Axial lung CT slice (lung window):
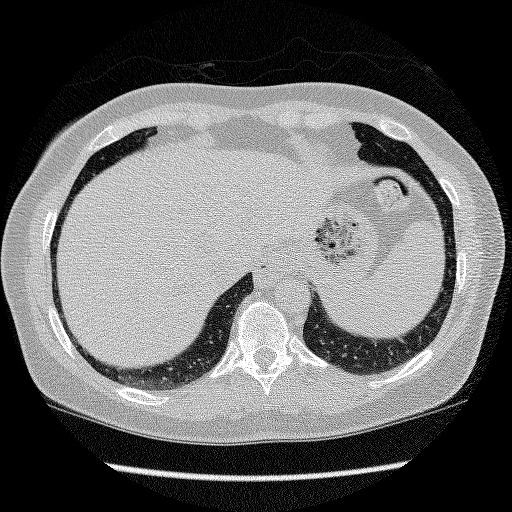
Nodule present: no